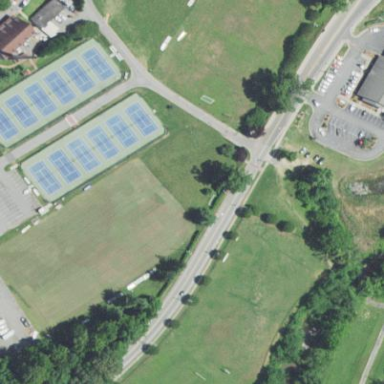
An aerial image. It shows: Grassy pitch designated for soccer and lacrosse.